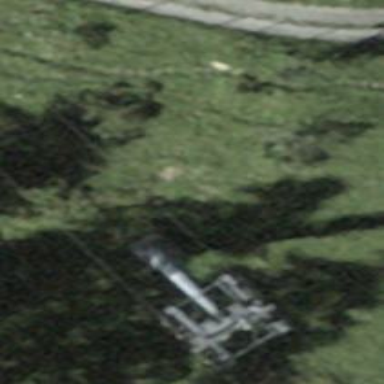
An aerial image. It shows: Pylon for aerialway.